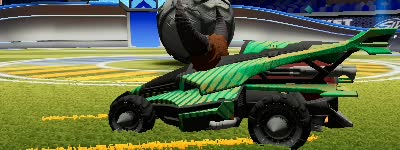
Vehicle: aftershock